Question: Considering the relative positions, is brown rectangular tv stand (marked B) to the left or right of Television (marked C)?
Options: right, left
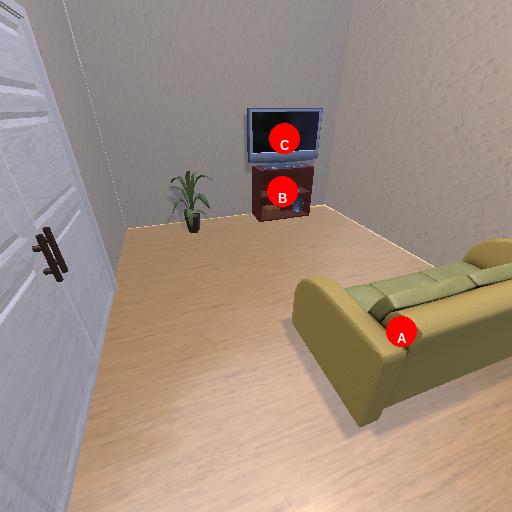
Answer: right